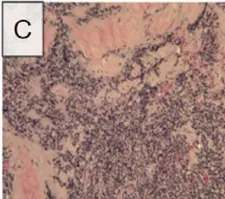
Microscopic findings and immunohistochemistry stains of initial lymph node FNA and subsequent needle-core biopsy. (C) Routine hematoxylin and eosin staining of needle-core biopsy shows populations of small pleomorphic cells.
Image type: pathology (h&e)